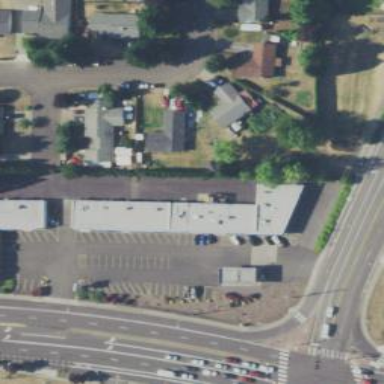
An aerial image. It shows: Convenience shop.